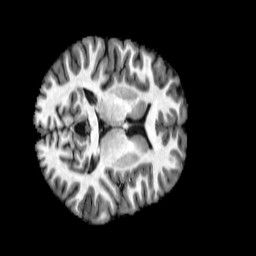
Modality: T1w
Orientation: axial
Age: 28
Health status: healthy
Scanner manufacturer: philips
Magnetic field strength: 3 T
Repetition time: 0.007826 s
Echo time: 0.003599 s